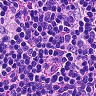
Metastatic tissue present: no